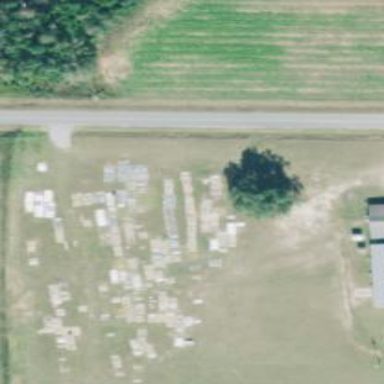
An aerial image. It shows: Graveyard.